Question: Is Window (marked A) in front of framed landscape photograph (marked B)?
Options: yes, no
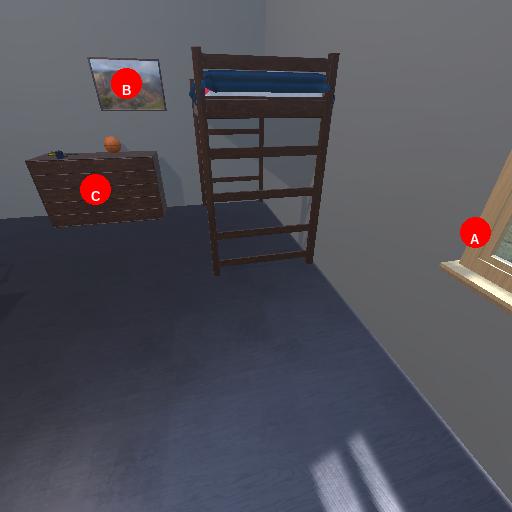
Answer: yes